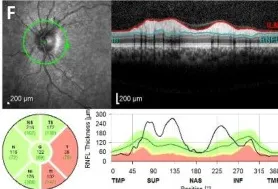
Bilateral optic neuropathy and retinopathy at presentation. (E, F), Circumpapillary RNFL thickening is most pronounced in the superior and inferior temporal quadrants OD and superior and inferior quadrants OS.
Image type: ophthalmic_imaging (oct)